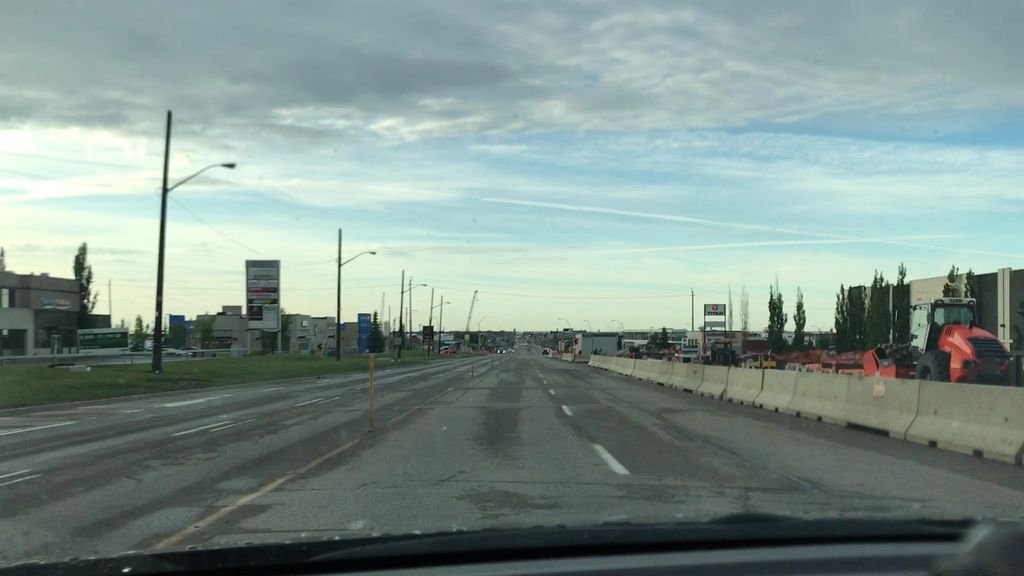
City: edmonton